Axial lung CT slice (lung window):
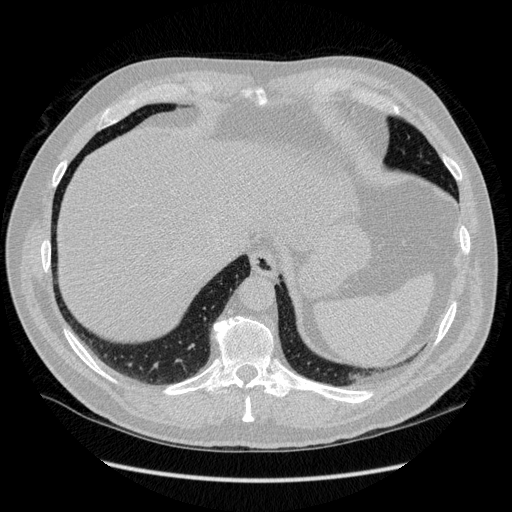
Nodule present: no